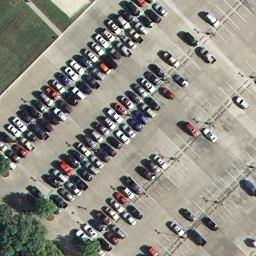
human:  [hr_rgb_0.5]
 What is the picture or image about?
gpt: parking lot